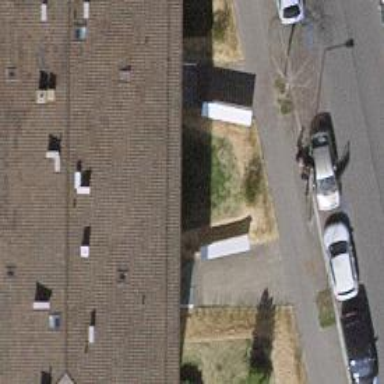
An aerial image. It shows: Hipped roof on apartment building.